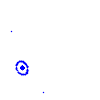
Particle: electron